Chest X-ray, AP view. Patient: 28 years old, sex M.
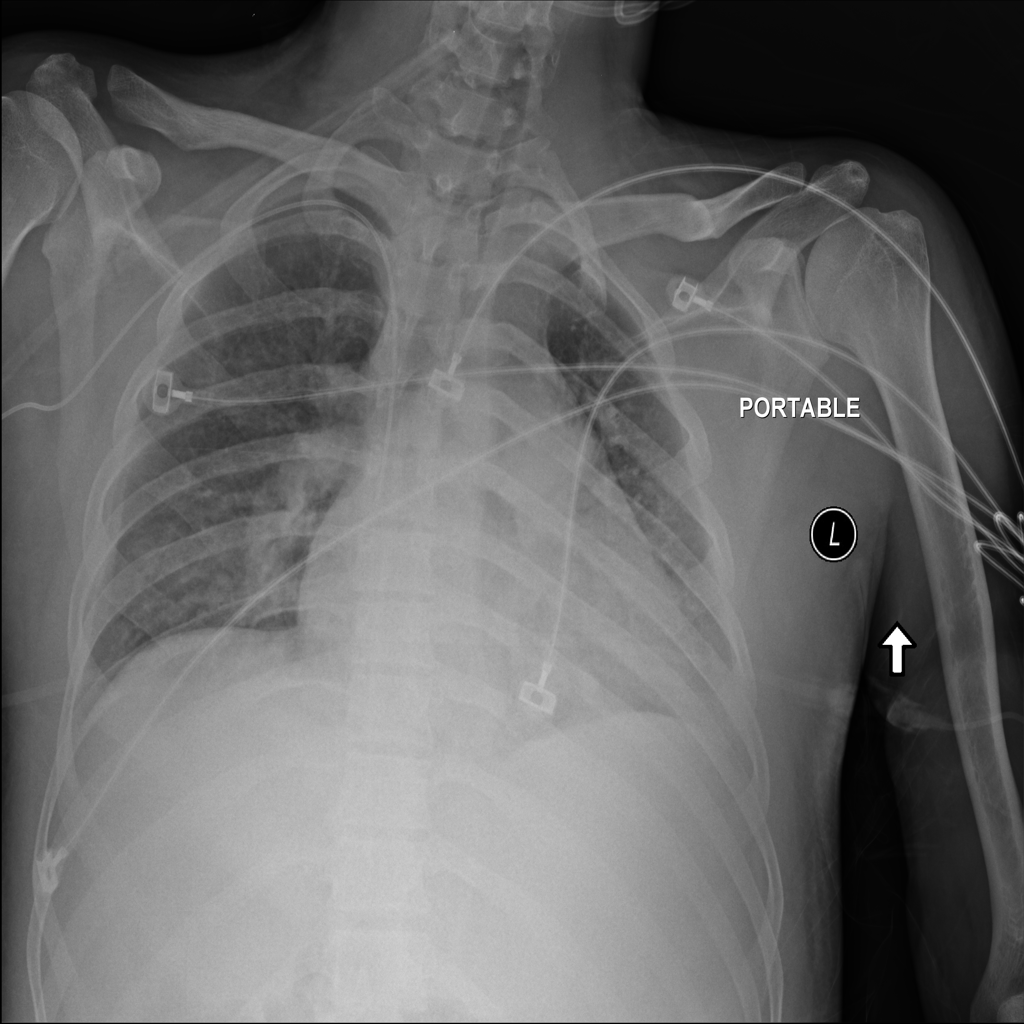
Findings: No Finding